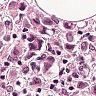
Metastatic tissue present: yes